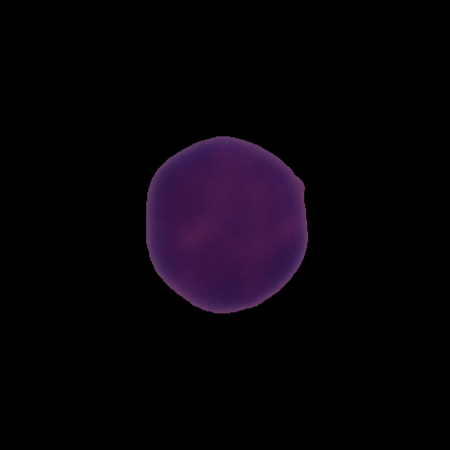
Label: healthy